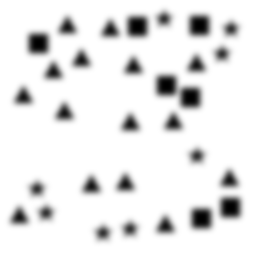
Squares: 7
Triangles: 15
Stars: 8
Total shapes: 30